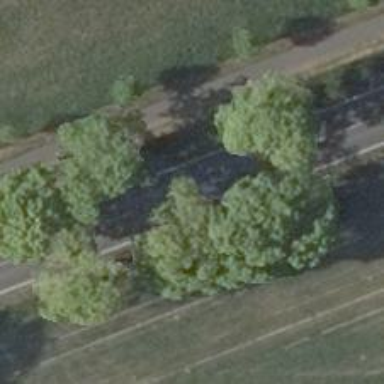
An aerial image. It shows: Deciduous tree with broadleaved leaves.